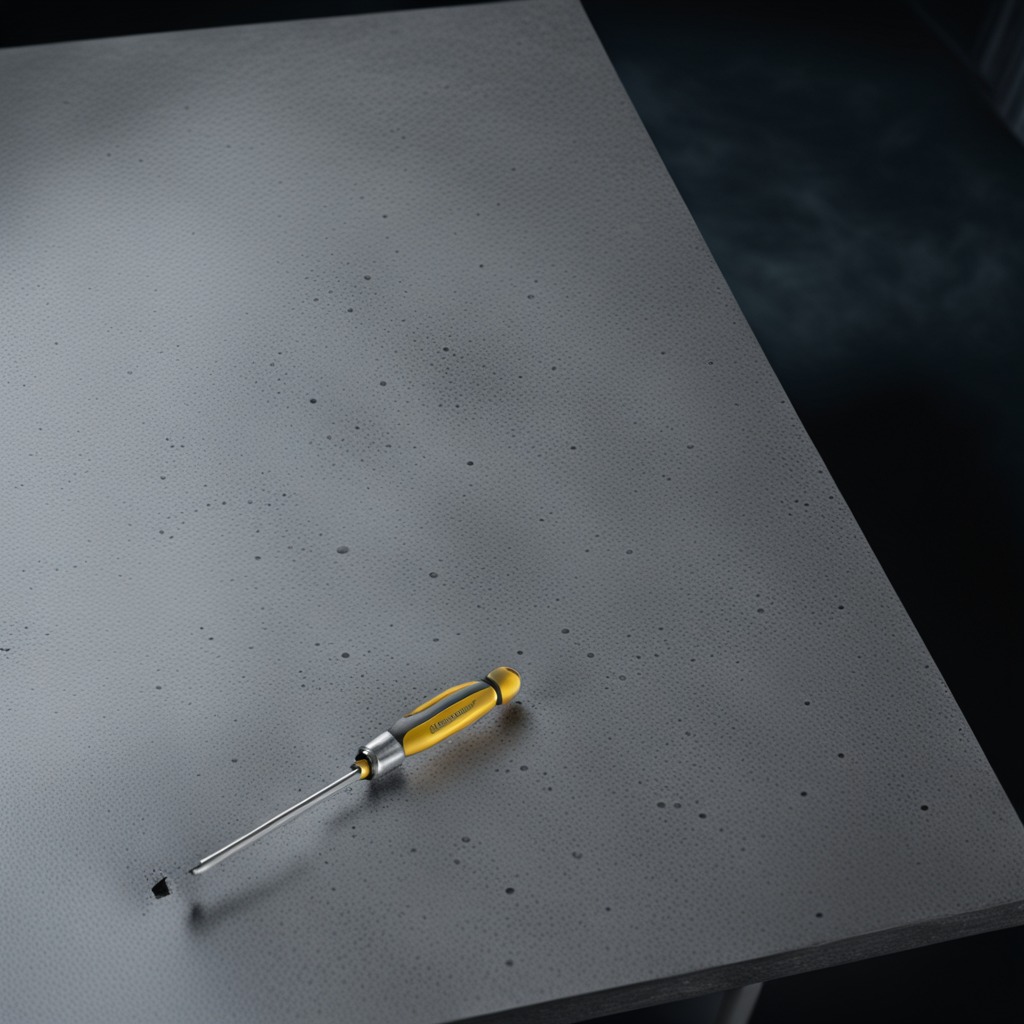
A screwdriver is lying on the clean granite table inside a workshop at night dim ambient light soft shadows worn but